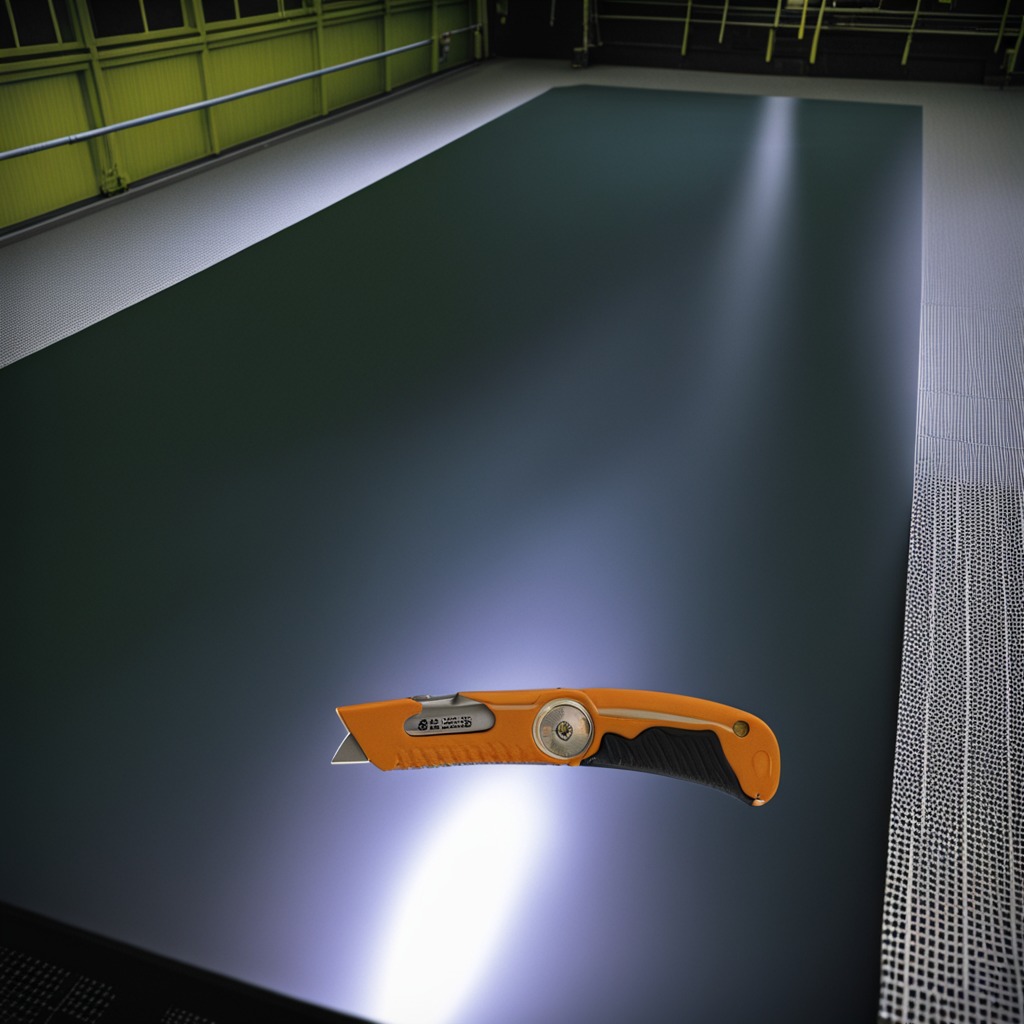
A utility knife is lying on the table in the railway signal maintenance room.